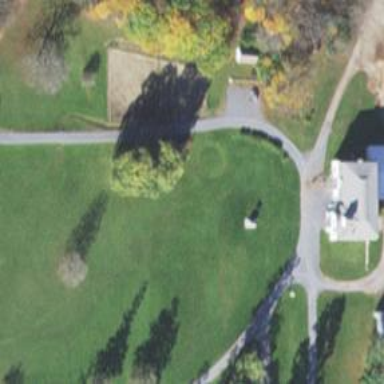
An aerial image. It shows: Memorial site with historic significance.